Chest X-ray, AP view. Patient: 47 years old, sex M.
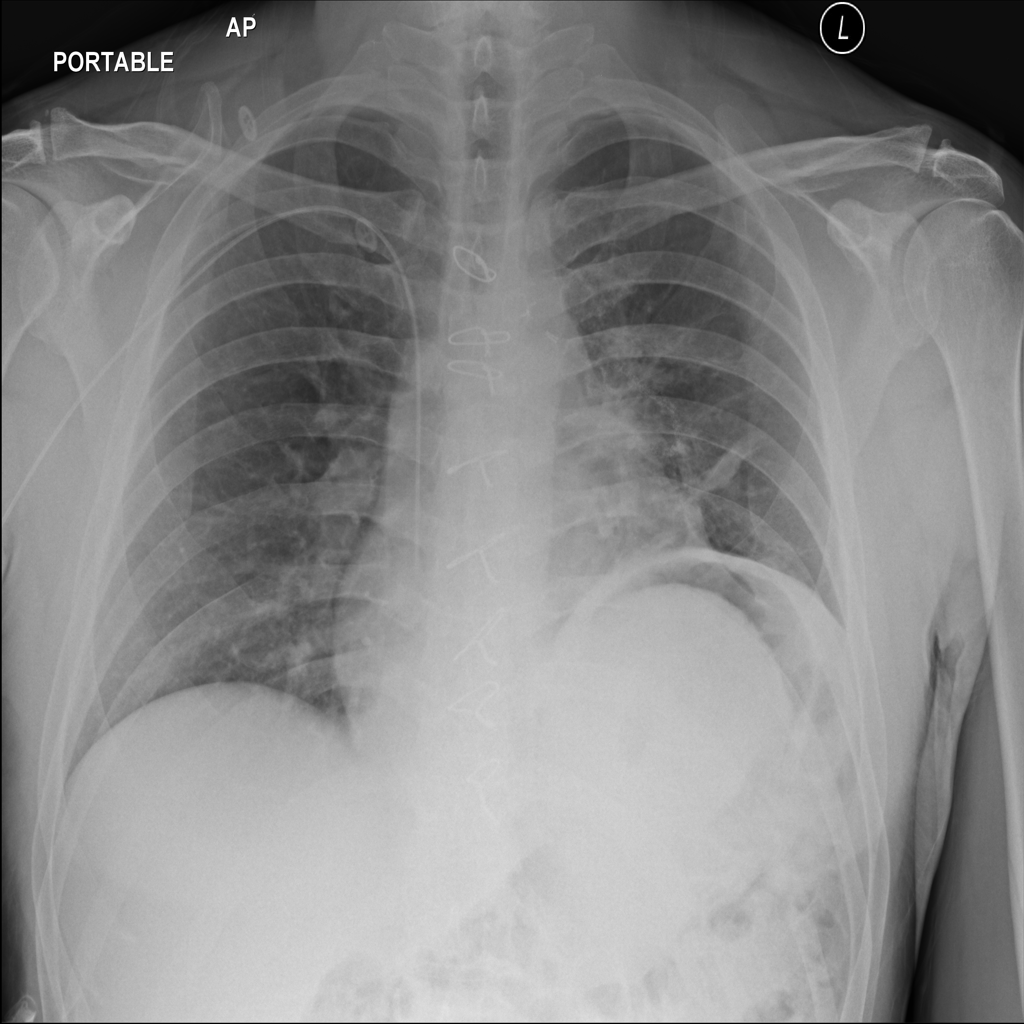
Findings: Atelectasis